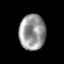
Tissue: lung
Cell type: Epithelial cells
Senescence score: 0.1692
Nuclear area (px): 914
Mean DAPI intensity: 150.477